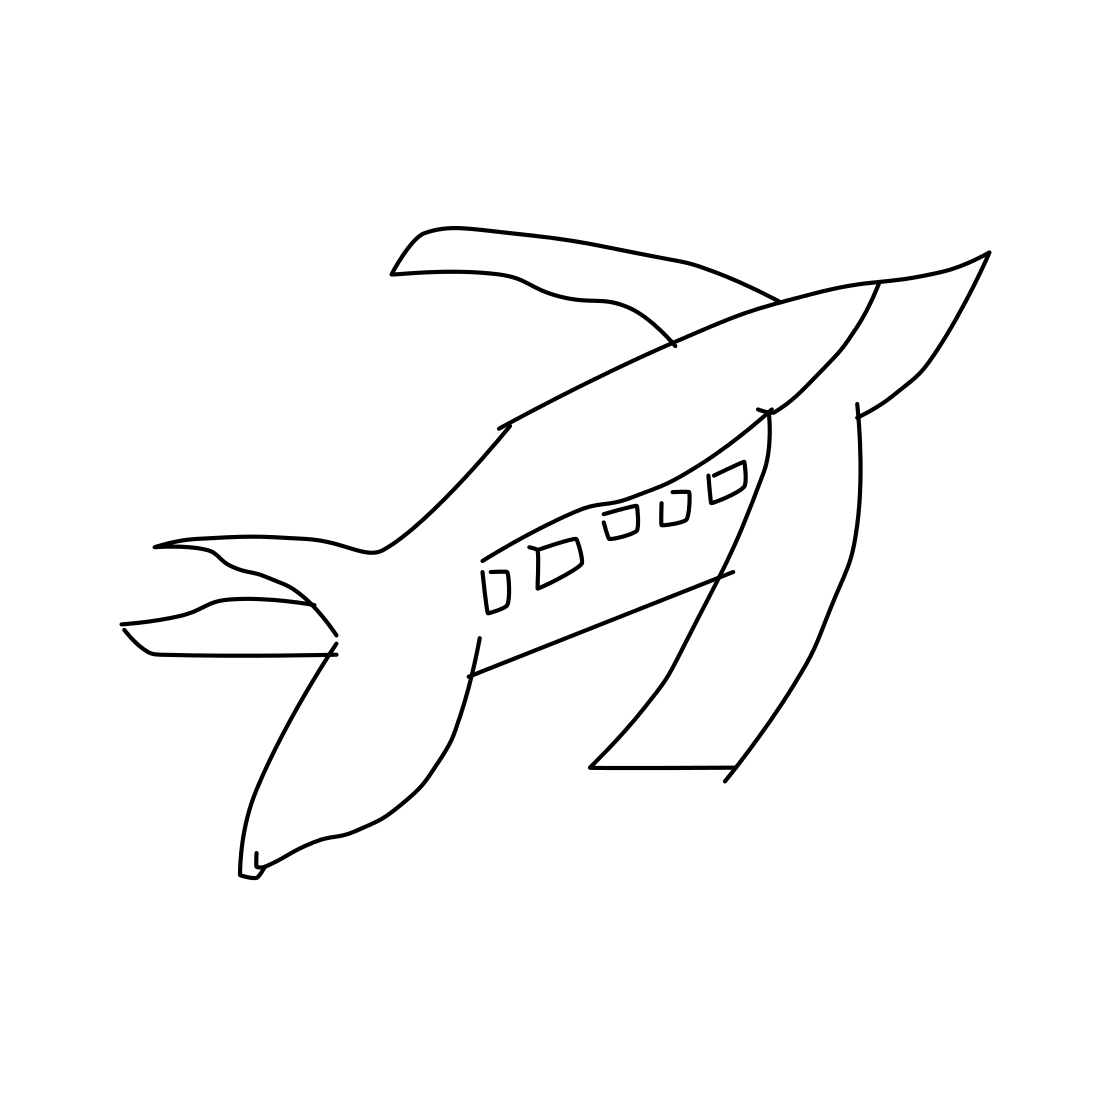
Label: airplane